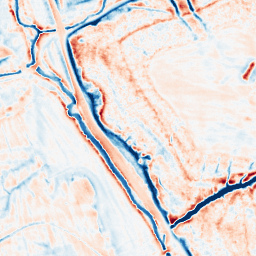
Category: multiscale
Decomposition family: dog_multiscale
Decomposition parameters: sigma_ratio: 1.4
n_scales: 6
base_sigma: 0.5
Upsampling method: sinc_blackman
Upsampling parameters: scale: 2
kernel_size: 16
Upsampling scale: 2